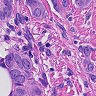
Metastatic tissue present: yes